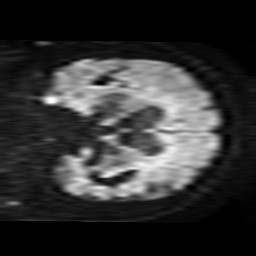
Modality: TRACE
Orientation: coronal
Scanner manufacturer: philips
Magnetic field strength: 3 T
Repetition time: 5.026 s
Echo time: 0.0749 s